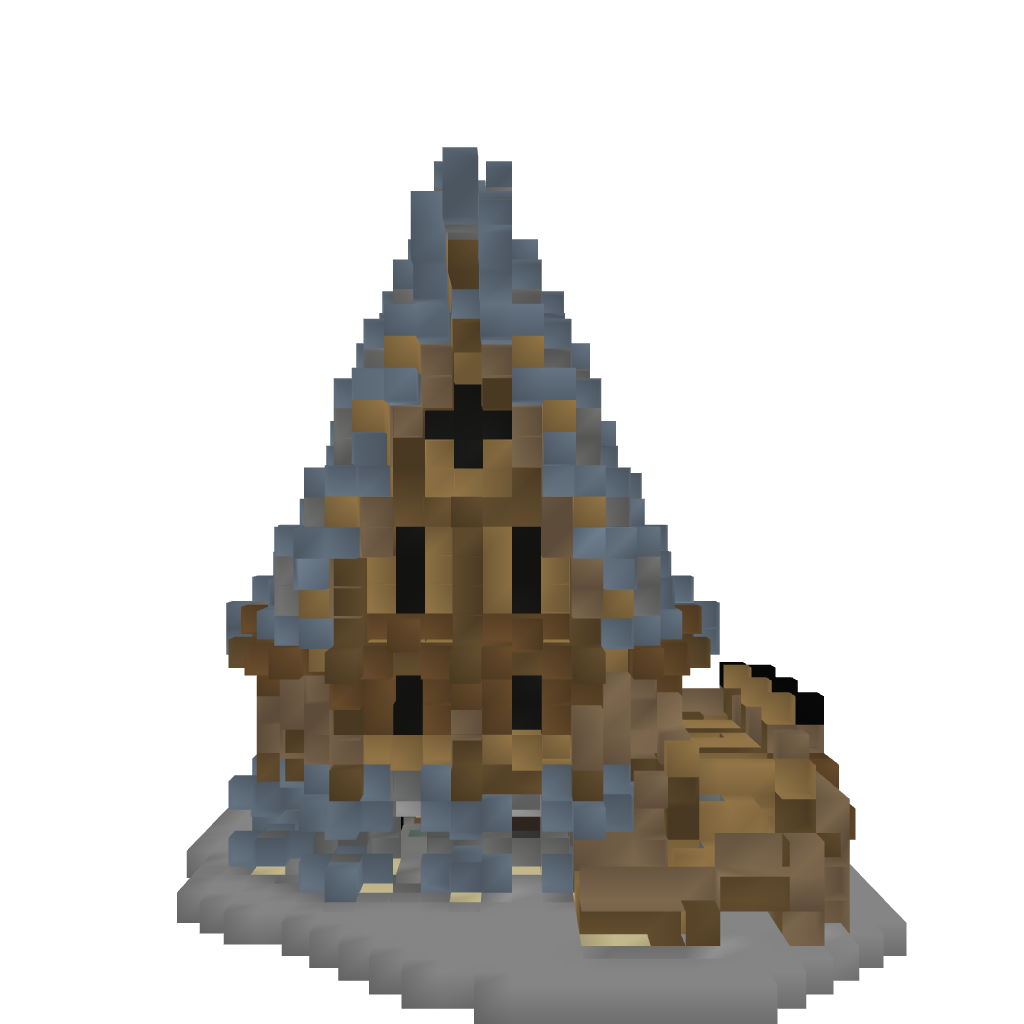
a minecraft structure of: Nordic House